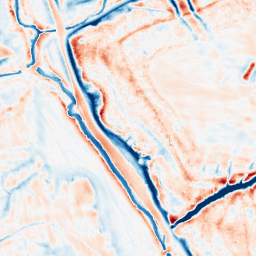
Category: edge_preserving
Decomposition family: bilateral
Decomposition parameters: d: 21
sigma_color: 100
sigma_space: 50
Upsampling method: quartic
Upsampling parameters: scale: 2
Upsampling scale: 2